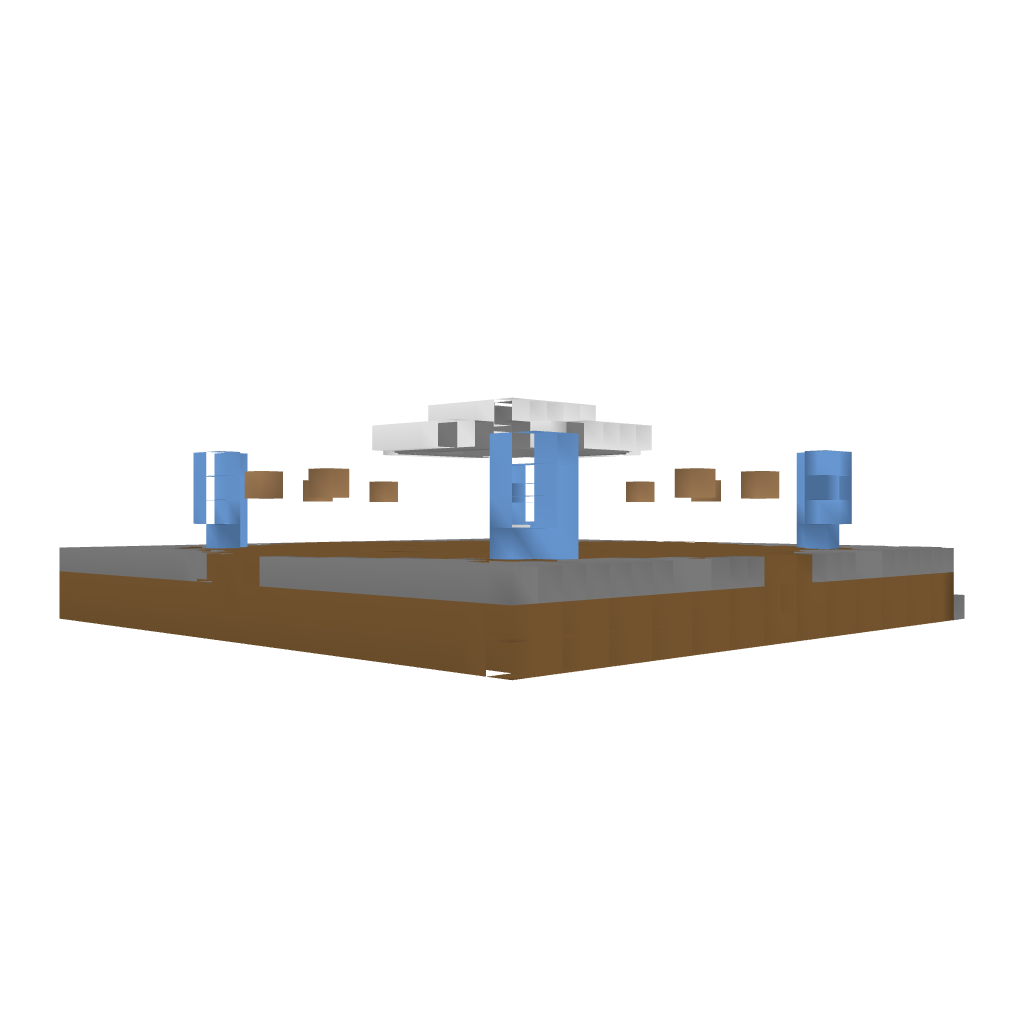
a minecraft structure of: Small HUB bad low quality